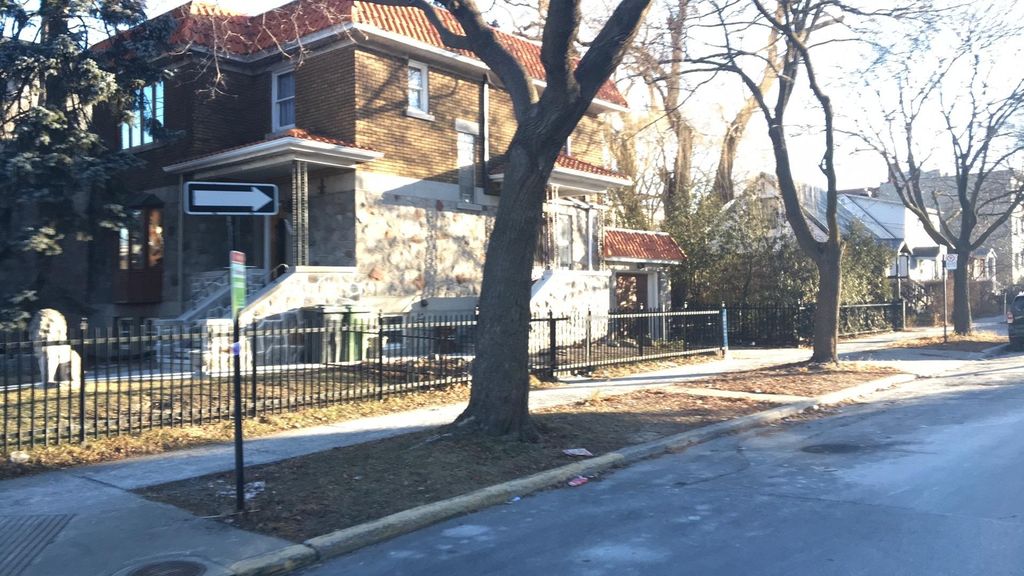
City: montreal